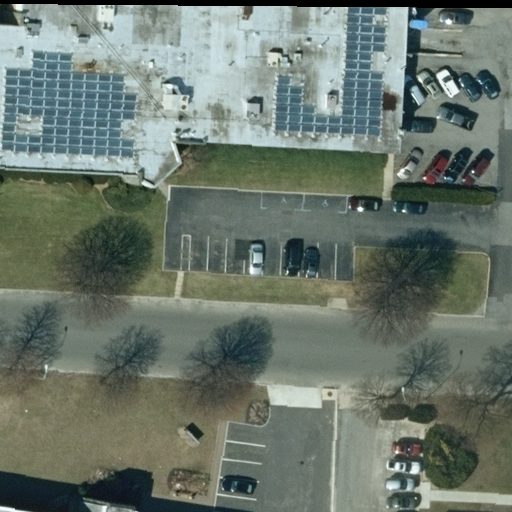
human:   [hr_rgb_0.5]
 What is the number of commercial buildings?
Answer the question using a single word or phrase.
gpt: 1

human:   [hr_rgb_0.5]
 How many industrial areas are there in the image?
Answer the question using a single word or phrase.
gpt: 1

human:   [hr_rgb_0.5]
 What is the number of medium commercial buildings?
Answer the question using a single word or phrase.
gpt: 0

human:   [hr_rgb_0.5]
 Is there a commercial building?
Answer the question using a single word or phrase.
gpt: yes

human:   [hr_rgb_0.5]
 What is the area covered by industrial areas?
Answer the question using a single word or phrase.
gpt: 10623m2

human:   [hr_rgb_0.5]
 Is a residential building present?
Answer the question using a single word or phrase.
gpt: no

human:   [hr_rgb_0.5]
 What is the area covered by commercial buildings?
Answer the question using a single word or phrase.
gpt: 2415m2

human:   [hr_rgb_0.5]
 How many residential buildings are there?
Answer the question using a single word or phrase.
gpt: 0

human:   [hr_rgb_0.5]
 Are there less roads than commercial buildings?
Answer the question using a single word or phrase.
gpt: no

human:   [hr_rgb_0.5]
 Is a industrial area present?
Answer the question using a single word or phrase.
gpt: yes

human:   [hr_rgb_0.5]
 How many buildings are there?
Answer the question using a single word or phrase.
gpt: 2

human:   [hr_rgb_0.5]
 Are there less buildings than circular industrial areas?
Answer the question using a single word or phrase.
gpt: no

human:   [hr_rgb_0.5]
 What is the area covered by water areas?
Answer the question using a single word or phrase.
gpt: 0m2

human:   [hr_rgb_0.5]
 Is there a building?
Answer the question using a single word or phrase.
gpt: yes

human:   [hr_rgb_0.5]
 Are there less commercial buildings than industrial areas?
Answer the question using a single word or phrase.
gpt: no

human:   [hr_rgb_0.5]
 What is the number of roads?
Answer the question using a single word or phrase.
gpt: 1

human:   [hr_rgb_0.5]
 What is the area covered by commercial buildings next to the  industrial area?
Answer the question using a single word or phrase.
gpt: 2415m2

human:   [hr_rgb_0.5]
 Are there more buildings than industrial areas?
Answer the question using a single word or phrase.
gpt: yes

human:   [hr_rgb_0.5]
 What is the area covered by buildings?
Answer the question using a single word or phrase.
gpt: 6060m2

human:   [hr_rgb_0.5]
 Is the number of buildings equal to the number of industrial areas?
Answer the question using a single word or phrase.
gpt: no

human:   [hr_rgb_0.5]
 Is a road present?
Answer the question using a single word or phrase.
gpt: yes

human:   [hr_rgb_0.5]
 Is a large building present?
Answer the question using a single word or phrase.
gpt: yes

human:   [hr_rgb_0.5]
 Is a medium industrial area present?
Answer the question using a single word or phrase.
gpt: no

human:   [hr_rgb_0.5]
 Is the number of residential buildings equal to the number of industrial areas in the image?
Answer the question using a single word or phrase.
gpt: no

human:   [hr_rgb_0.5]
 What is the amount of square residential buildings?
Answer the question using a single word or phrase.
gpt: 0

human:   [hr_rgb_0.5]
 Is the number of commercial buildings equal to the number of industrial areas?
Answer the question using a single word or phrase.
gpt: yes

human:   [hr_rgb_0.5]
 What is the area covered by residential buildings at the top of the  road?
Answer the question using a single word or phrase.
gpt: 0m2

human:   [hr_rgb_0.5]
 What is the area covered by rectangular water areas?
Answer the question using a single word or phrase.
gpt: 0m2

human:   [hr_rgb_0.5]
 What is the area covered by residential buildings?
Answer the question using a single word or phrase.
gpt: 0m2

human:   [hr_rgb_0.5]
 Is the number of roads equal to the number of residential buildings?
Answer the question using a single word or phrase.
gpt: no

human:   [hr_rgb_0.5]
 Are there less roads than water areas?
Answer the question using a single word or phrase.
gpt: no

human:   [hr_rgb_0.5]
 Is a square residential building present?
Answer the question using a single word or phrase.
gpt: no

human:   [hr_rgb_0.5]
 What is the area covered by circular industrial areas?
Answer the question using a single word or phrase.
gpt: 0m2

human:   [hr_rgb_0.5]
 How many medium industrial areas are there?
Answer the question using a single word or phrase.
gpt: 0

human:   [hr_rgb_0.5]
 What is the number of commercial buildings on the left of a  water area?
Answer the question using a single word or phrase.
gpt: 0

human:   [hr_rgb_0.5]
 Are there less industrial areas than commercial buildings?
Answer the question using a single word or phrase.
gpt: no

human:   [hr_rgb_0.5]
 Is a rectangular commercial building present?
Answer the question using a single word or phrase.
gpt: no

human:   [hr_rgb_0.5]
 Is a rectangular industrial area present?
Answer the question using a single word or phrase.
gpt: yes

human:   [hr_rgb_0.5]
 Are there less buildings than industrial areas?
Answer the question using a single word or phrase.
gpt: no

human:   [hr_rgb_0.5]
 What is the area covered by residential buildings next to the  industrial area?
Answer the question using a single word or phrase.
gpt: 0m2

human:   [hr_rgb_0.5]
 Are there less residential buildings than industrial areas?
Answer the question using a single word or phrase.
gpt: yes

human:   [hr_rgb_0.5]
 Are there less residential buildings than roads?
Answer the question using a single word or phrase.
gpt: yes

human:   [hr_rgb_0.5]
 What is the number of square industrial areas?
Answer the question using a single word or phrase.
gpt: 0

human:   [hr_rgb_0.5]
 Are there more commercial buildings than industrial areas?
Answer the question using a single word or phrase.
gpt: no

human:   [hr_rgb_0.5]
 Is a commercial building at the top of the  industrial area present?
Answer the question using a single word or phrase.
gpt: yes

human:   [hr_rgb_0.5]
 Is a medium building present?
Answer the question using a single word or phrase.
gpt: no

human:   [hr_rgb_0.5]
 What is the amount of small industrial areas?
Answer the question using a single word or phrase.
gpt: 0

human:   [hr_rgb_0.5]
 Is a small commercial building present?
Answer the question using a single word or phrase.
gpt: no

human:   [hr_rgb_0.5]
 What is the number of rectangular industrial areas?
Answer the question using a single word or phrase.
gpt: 1

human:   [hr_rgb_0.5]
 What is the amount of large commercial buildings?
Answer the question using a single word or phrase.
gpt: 1

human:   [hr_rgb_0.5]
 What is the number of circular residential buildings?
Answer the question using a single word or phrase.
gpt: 0

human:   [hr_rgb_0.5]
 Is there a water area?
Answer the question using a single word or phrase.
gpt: no

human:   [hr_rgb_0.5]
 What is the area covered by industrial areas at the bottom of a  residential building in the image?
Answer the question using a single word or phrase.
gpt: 0m2

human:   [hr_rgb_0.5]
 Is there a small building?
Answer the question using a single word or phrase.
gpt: no

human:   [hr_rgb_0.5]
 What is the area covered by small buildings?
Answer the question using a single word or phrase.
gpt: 0m2

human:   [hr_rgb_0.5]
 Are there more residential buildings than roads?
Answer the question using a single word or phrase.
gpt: no

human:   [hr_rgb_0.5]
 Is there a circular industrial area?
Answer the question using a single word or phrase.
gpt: no

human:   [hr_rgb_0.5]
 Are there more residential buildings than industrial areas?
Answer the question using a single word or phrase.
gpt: no

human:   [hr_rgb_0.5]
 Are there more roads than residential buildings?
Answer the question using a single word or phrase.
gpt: yes

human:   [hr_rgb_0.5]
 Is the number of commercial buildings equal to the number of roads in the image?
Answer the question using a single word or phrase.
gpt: yes

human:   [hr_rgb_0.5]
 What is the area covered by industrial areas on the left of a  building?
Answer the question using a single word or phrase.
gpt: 0m2

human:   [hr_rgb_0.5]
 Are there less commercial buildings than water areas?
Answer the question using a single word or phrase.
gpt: no

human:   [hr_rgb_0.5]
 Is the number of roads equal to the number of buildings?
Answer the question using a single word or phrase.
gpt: no

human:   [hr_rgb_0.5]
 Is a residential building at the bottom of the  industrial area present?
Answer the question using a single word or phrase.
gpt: no